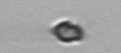
Label: Heterocapsa_rotundata